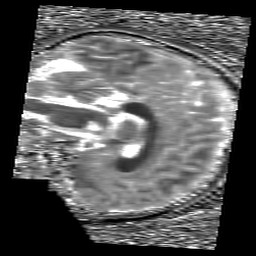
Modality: T1map
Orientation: sagittal
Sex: male
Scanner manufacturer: siemens
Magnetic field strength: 3 T
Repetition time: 5 s
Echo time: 0.00368 s